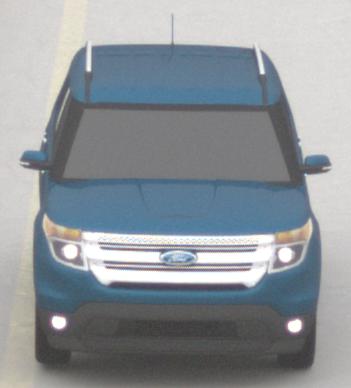
Make: Ford
Model: Explorer
Detailed model: Gen. 5
Model produced from: 2010
Model produced until: 2019
Doors: 5
Color: blue
Road condition: dry road
Daytime: morning or afternoon
Contrast: low contrast